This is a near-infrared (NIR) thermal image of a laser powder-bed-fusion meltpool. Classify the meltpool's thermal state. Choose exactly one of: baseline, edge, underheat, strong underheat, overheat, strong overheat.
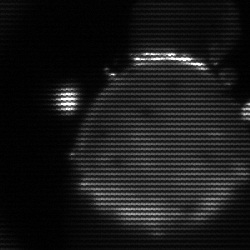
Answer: edge